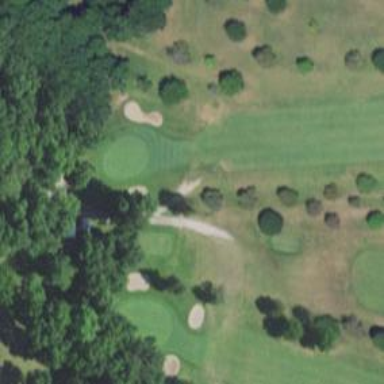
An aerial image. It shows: Golf cartpath that is also road path.